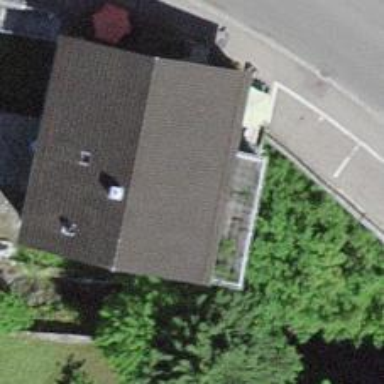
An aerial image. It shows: Restaurant.